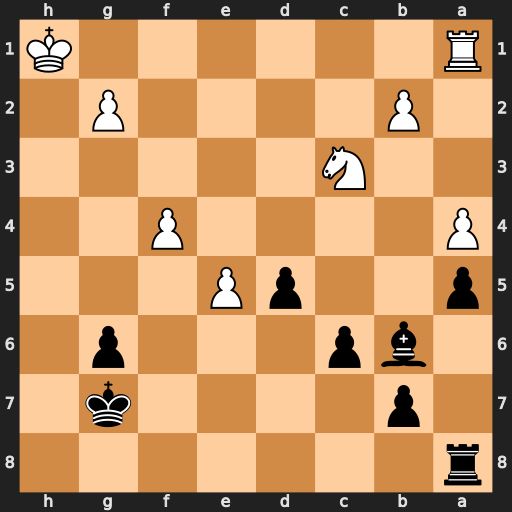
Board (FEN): r7/1p4k1/1bp3p1/p2pP3/P4P2/2N5/1P4P1/R6K
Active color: b
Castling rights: -
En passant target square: -
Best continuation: Rh8#